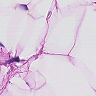
Metastatic tissue present: no